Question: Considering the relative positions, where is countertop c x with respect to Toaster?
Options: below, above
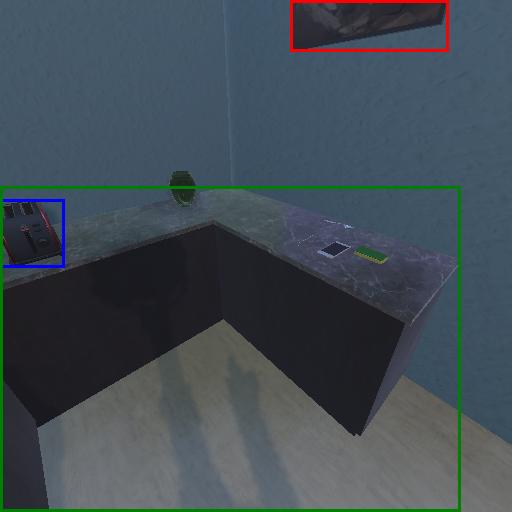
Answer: below